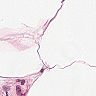
Metastatic tissue present: no